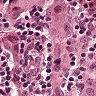
Metastatic tissue present: yes